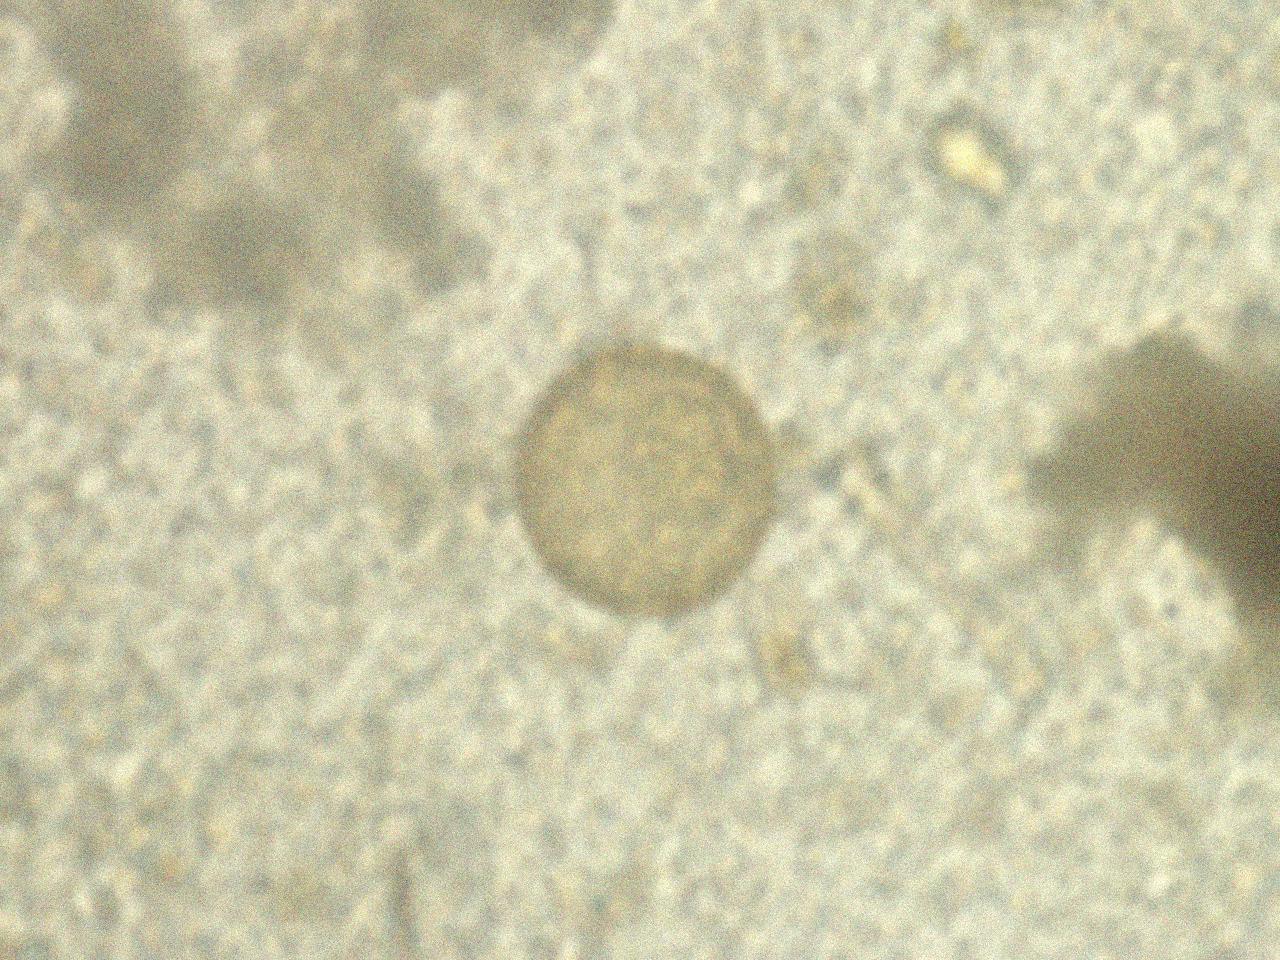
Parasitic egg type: Hymenolepis diminuta